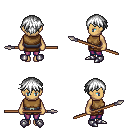
a pixel art fantasy rpg character, female body template, human, tanned skin, leather chest armor, magenta pants, white short bangs hairstyle, metal boots, spear, four views (front, back, left, right), 2x2 character sprite sheet, small pixel art, hard edges, no anti-aliasing